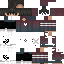
A male human skin with medium skin, wearing brown long hair dressed in a blue hoodie and black pants, featuring a closed mouth.